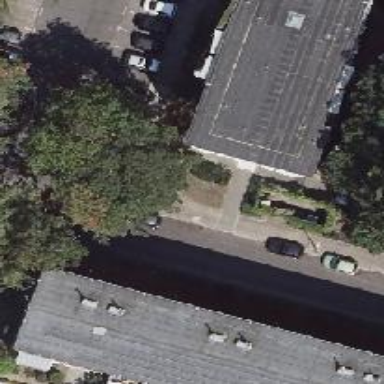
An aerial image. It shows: Residential road with asphalt surface. There is half on-kerb parking available on the right side.